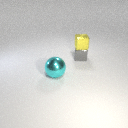
small gray metal cube to the right of large cyan metal sphere